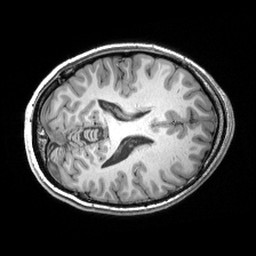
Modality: T1w
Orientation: axial
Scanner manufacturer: siemens
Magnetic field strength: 3 T
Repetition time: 2.53 s
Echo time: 0.00299 s